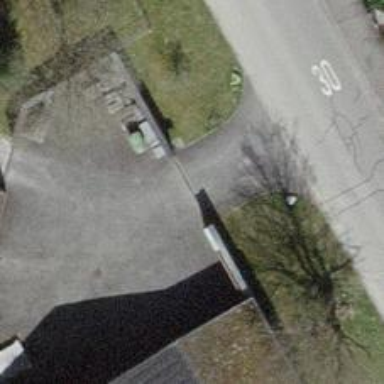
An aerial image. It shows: Gate.